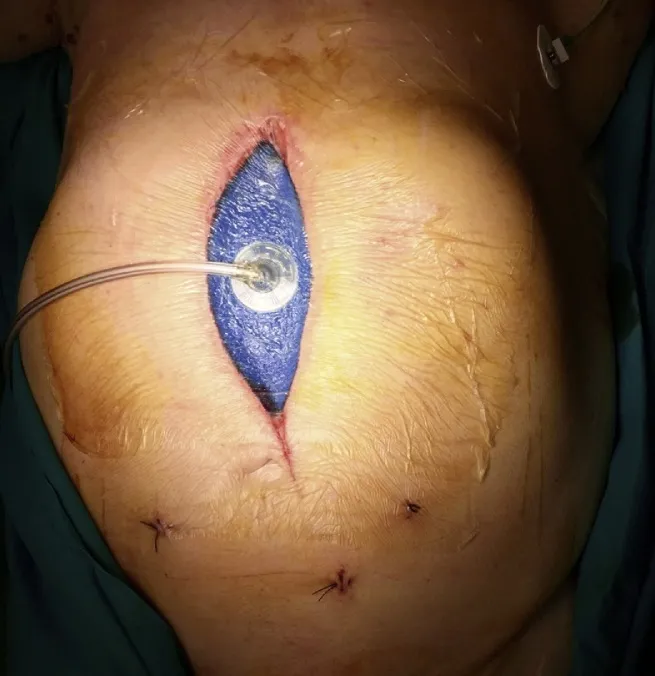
Vacuum Assisted Closure Therapy.
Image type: medical_photograph (other_medical_photograph)